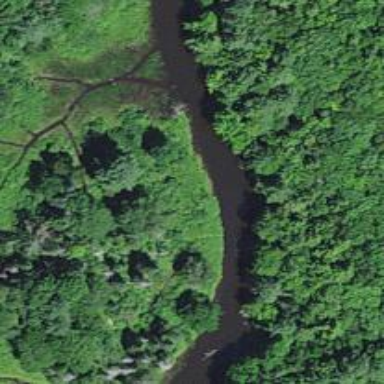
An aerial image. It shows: Beautiful river scene.